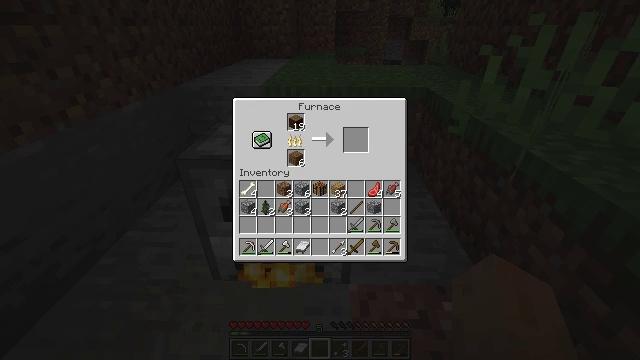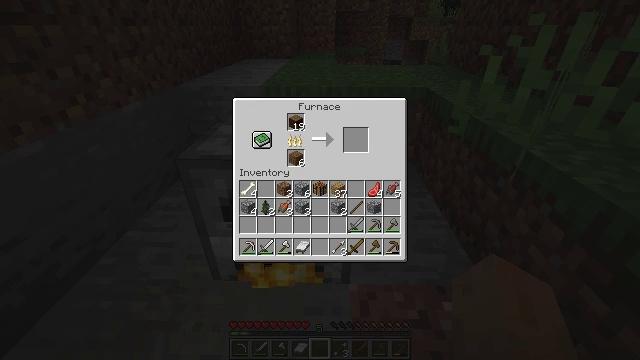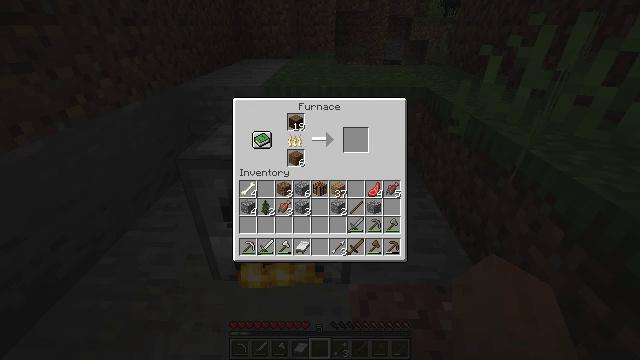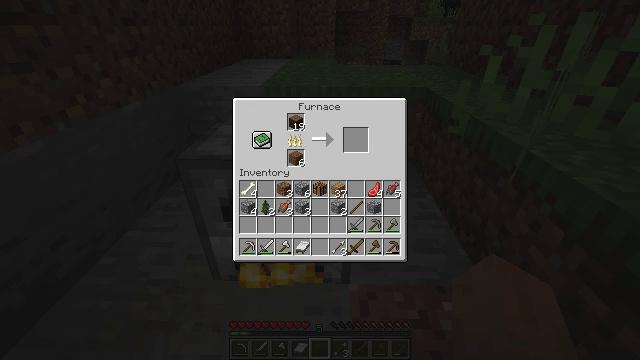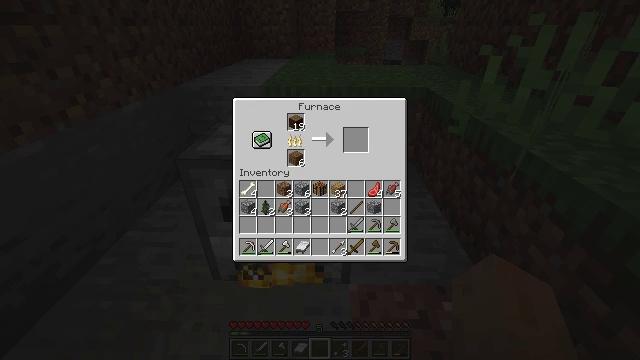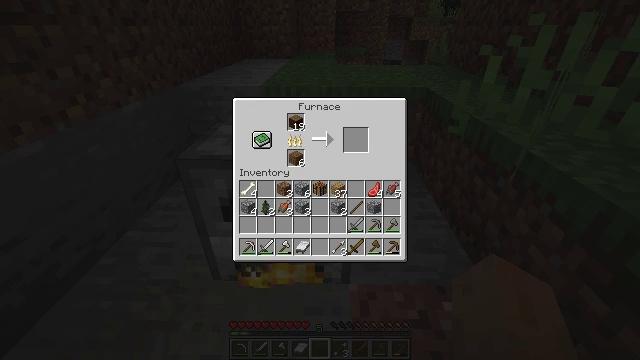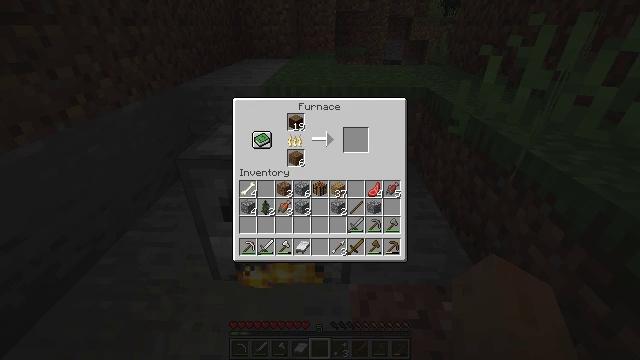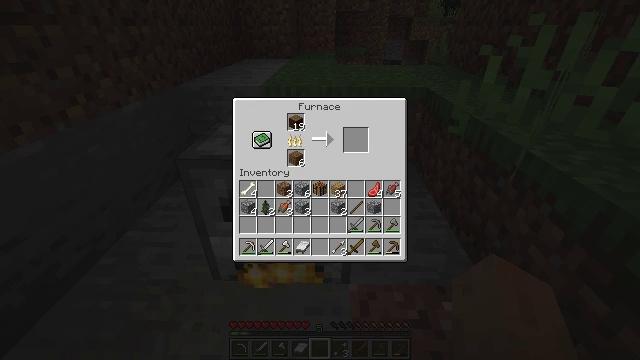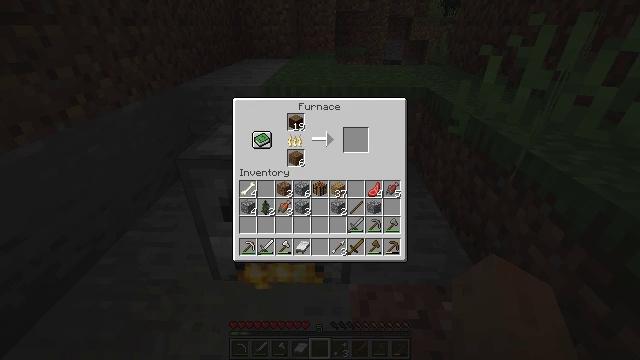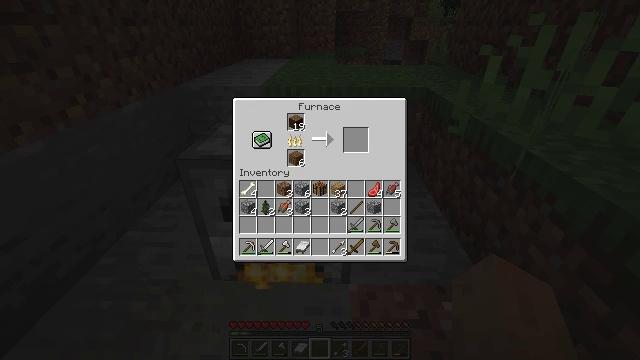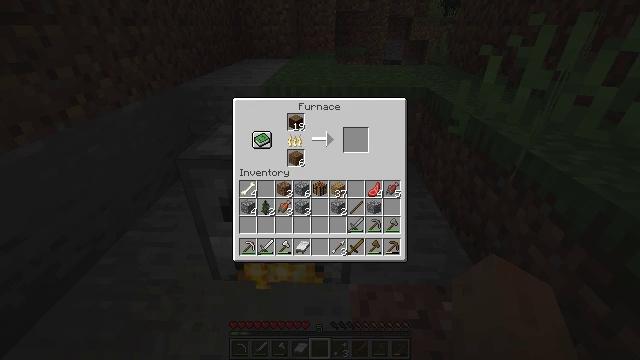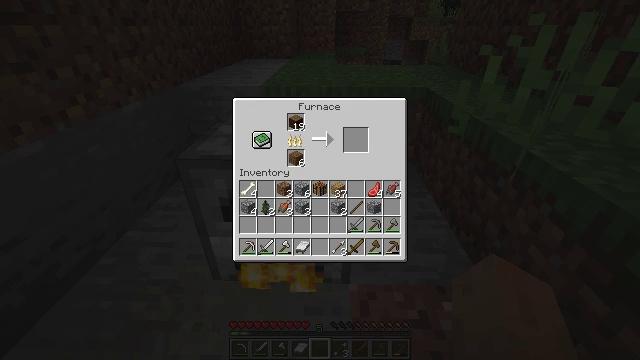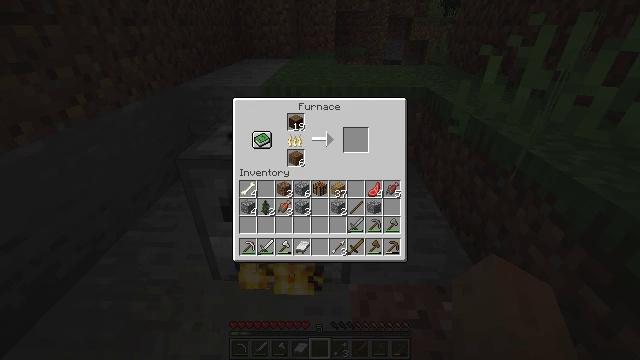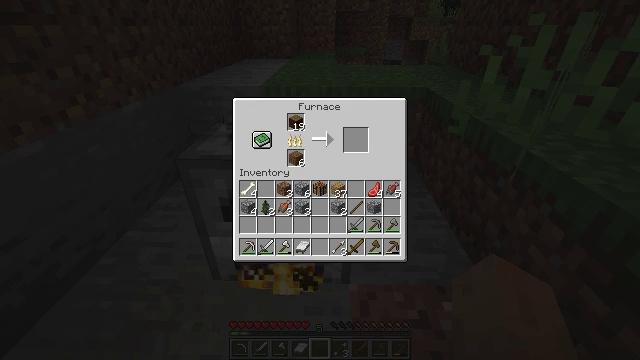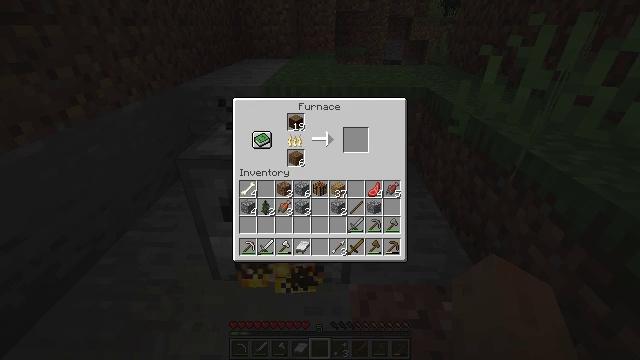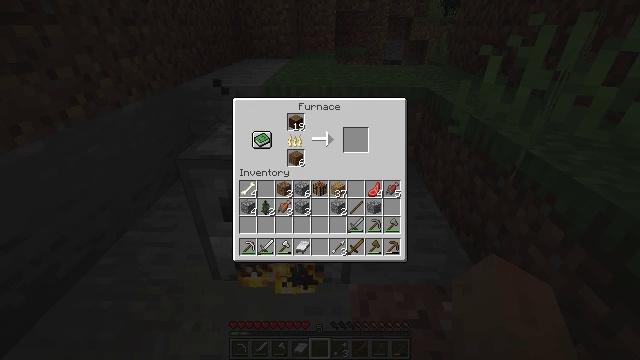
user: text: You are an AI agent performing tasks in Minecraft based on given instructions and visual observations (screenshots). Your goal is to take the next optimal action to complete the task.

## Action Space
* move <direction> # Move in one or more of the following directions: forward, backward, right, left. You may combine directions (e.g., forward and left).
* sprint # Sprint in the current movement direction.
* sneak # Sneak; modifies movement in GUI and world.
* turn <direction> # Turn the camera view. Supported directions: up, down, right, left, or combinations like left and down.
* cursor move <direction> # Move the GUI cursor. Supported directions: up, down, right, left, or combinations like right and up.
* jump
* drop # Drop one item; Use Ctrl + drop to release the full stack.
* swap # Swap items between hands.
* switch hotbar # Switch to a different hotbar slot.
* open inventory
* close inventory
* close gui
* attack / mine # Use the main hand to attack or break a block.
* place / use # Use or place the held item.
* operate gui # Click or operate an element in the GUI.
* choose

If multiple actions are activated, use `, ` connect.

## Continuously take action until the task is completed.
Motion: motion action
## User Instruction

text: Use logs and furnace to produce charcoal.
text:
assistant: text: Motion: no_op
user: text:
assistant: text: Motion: no_op
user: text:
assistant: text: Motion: no_op
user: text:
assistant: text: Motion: no_op
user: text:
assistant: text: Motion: no_op
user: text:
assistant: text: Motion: no_op
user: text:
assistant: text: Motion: no_op
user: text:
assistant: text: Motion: cursor move left and up
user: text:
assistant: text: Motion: cursor move left and up
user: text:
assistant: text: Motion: no_op
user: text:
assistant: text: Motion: no_op
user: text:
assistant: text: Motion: no_op
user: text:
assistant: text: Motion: no_op
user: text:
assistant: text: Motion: cursor move left
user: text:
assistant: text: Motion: cursor move left and down
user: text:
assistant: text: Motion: cursor move left and down
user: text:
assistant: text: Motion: no_op
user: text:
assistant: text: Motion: no_op
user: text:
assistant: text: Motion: no_op
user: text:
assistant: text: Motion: cursor move right and up
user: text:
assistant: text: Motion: cursor move right and down
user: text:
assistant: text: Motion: cursor move right and down
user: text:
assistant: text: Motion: no_op
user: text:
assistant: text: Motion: no_op
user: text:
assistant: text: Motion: no_op
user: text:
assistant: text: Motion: no_op
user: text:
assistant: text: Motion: no_op
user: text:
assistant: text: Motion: cursor move right
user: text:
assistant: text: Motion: cursor move right and down
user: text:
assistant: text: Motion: cursor move right and down